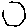
Label: hexagon